На горизонтальной поверхности находится клин массой $m$ с углом $\alpha=45^{\circ}$ при основании. На клин ставят обруч той же массы радиусом $R$. Систему отпускают без начальной скорости.
Найдите ускорение $a_{1}$ центра обруча при достаточно большом коэффициенте трения $\mu$ между клином и горизонтальной поверхностью (клин неподвижен).
При каком минимальном значении $\mu$ клин останется неподвижным?
C каким ускорением $a_{2}$ будет двигаться клин в случае гладкой горизонтальной поверхности? Обруч катится по клину без проскальзывания.
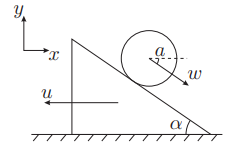
Найдите ускорение $a_{1}$ центра обруча при достаточно большом коэффициенте трения $\mu$ между клином и горизонтальной поверхностью (клин неподвижен).
Решение: Обозначим через $v$ скорость центра масс обруча, через $y$ — ее высоту. Энергия обруча складывается из кинетической энергии $m v^{2} / 2$ поступательного движения и энергии $m v^{2} / 2$ вращательного движения, а также потенциальной энергии $m g y$ в поле тяжести. Следовательно, по закону сохранения энергии$$m v^{2}+m g y=\operatorname{const}.$$После дифференцирования этого выражения по времени получим, используя $\dot{y}=-v \sin \alpha$ получим (точка означает производную по времени):$$2 m v a_{1}-m g v \sin \alpha=0, \quad \text { откуда } \quad a_{1}=\frac{g \sin \alpha}{2}=\frac{g}{2 \sqrt{2}}.$$
Ответ: $$ a_{1}=\frac{g}{2 \sqrt{2}}. $$

При каком минимальном значении $\mu$ клин останется неподвижным?
Решение: Со стороны обруча на клин действует сила$$\vec{F}=m\left(\vec{g}-\vec{a}_{1}\right),$$с проекциями на горизонтальную и вертикальную оси$$F_{x}=-m a_{1} \cos \alpha=\frac{m g}{4}, \quad F_{y}=-m g+m a_{1} \sin \alpha=-\frac{3 m g}{4},$$откуда сила реакции, действующая на клин со стороны горизонтальной поверхности, $N=7 m g / 4$. Чтобы клин не двигался, необходимо, чтобы $\mu N \geqslant m g / 4$. Значит, минимальное значение$$\mu=\frac{1}{7}.$$
Ответ: $$ \mu=\frac{1}{7}. $$

C каким ускорением $a_{2}$ будет двигаться клин в случае гладкой горизонтальной поверхности?
Решение: Пусть $\vec{u}$ — скорость клина, $\vec{w}$ — скорость центра обруча относительно клина (см. рисунок).  Заметим, что $\vec{w}$ направлена вниз вдоль поверхности клина. Тогда скорость обруча относительно горизонтальной поверхности $\vec{v}=\vec{w}+\vec{u}$. Проекция импульса системы на горизонтальную ось сохраняется, поэтому$$p_{x}=m v_{x}+m u_{x}=m\left(2 u_{x}+w_{x}\right)=0,$$откуда находим$$w \cos \alpha=2 u, \quad w=2 \sqrt{2} u.$$Тогда квадрат скорости обруча$$v^{2}=u^{2}+w^{2}-2 u w \cos \alpha=5 u^{2}.$$Кинетическая энергия системы складывается из кинетических энергий поступательного движения обруча $m v^{2} / 2$ и клина $m u^{2} / 2$, а также из энергии вращательного движения обруча $m w^{2} / 2$. Закон сохранения энергии$$\frac{m v^{2}}{2}+\frac{m u^{2}}{2}+\frac{m w^{2}}{2}+m g y=7 m u^{2}+m g y=\operatorname{const}.$$Дифференцируя его по времени с учетом равенства$$\dot{y}=v_{y}=w_{y}=-w \sin \alpha=-2 u,$$получим$$14 m u a_{2}-2 m g u=0, \quad \text { откуда } \quad a_{2}=\frac{g}{7}.$$
Ответ: $$ a_{2}=\frac{g}{7}. $$
Темы:
T, Механика, Динамика, Всероссийские, Трение, Наклонная плоскость, Динамика твердого тела